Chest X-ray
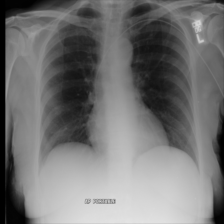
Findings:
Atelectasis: negative
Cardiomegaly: negative
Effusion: negative
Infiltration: negative
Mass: negative
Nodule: negative
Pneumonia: negative
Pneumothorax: negative
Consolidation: negative
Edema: negative
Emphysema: negative
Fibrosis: negative
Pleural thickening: negative
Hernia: negative